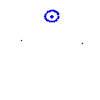
Particle: kaon